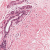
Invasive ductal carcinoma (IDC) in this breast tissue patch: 0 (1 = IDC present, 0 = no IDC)